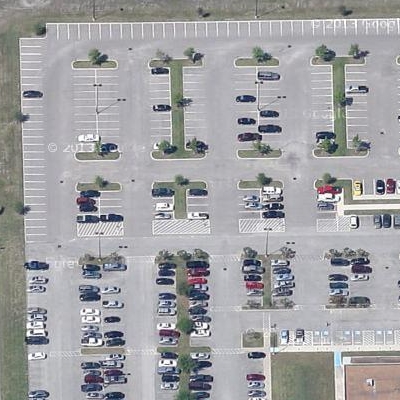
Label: Parking